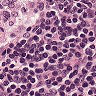
Metastatic tissue present: no